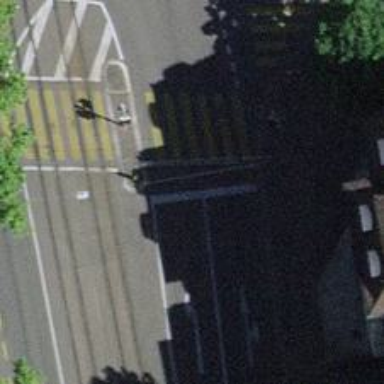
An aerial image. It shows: Road with traffic signals for signaling.